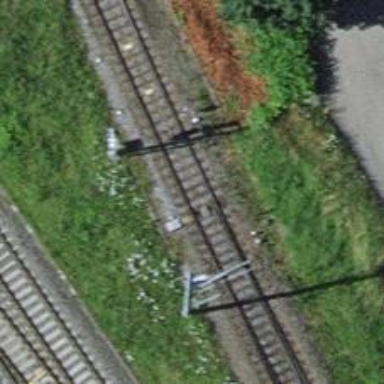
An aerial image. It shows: Railway switch.